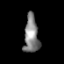
Tissue: prostate
Cell type: T cells
Senescence score: 0.7259
Nuclear area (px): 538
Mean DAPI intensity: 131.987